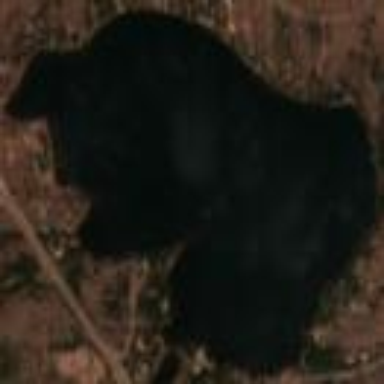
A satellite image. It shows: Lake with natural water.